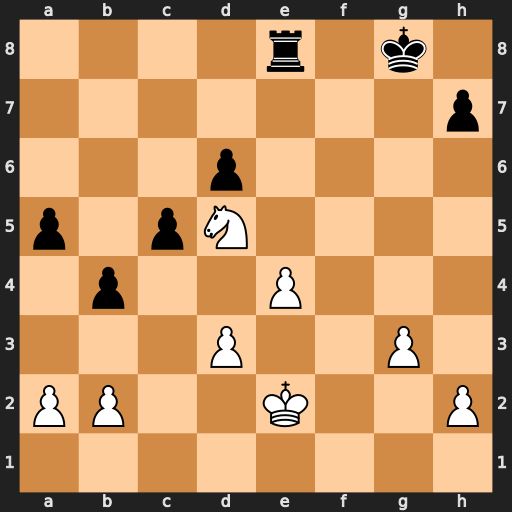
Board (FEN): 4r1k1/7p/3p4/p1pN4/1p2P3/3P2P1/PP2K2P/8
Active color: w
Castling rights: -
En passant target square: -
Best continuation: Nf6+ Kf7 Nxe8